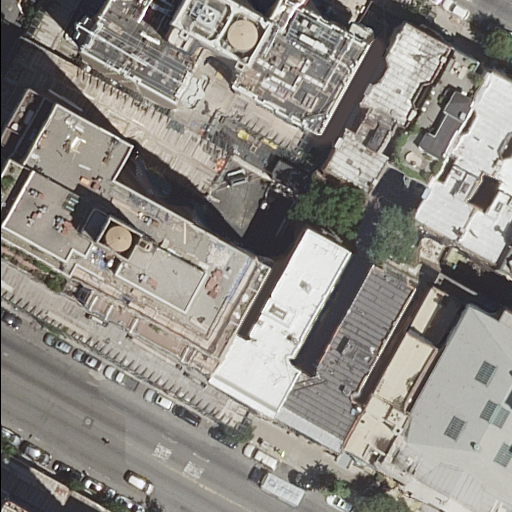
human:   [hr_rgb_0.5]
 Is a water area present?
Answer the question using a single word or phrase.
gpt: no

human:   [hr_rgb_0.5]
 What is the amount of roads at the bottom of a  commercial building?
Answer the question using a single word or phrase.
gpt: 0

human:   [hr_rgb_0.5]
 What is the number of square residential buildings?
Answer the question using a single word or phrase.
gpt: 0

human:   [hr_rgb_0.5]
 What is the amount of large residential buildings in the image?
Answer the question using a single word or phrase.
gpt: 3

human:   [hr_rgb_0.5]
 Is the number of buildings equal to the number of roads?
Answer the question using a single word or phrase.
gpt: no

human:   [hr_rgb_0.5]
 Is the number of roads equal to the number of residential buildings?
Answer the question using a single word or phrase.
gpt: no

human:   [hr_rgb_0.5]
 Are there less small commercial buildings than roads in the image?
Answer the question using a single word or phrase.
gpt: yes

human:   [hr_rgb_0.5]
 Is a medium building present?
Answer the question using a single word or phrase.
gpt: yes

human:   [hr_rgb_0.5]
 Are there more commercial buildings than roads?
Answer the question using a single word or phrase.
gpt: no

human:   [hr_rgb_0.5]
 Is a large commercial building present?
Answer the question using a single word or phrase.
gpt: no

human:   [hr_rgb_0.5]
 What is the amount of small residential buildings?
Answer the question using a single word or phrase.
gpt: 1

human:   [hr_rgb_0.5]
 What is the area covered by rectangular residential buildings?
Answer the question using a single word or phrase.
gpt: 377m2

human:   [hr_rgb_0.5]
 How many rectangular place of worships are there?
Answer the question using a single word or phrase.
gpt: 1

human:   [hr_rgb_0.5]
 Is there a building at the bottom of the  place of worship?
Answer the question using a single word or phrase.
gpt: no

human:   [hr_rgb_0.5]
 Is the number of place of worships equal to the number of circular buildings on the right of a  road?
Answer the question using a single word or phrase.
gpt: no

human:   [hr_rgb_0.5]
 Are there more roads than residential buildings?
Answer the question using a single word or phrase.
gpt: no

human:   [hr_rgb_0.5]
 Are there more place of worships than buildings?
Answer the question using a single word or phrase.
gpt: no

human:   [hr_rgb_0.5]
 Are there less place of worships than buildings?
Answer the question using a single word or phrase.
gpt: yes

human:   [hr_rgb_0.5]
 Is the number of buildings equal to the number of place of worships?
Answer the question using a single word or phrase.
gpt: no

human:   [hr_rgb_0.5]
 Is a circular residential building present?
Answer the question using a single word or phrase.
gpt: no

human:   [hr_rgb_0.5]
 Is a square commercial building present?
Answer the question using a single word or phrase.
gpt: no

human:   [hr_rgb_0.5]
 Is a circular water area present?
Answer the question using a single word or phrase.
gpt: no

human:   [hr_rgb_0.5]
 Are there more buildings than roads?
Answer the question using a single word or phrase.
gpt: yes

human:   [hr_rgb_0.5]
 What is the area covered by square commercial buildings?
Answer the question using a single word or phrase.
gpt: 0m2

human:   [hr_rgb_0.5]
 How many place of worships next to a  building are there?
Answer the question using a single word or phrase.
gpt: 1

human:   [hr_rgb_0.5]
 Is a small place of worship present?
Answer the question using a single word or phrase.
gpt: yes

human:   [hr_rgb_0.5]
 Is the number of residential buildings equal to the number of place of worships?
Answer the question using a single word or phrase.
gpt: no

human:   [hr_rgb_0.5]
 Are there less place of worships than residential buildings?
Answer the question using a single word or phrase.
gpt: yes

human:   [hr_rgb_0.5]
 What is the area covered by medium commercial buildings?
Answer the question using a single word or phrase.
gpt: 0m2

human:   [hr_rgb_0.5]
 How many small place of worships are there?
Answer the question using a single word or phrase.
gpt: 1

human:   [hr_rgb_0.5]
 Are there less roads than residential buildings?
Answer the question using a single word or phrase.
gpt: yes

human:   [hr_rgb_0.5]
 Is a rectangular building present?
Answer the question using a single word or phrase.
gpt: yes

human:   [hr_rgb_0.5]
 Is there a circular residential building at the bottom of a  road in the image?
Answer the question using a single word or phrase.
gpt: no

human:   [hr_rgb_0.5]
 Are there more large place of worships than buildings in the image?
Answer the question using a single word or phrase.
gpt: no

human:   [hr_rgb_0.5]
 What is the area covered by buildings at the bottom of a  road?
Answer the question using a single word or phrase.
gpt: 5345m2

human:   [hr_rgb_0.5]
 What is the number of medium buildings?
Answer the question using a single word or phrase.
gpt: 7

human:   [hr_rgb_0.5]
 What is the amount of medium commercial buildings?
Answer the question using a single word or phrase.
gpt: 0